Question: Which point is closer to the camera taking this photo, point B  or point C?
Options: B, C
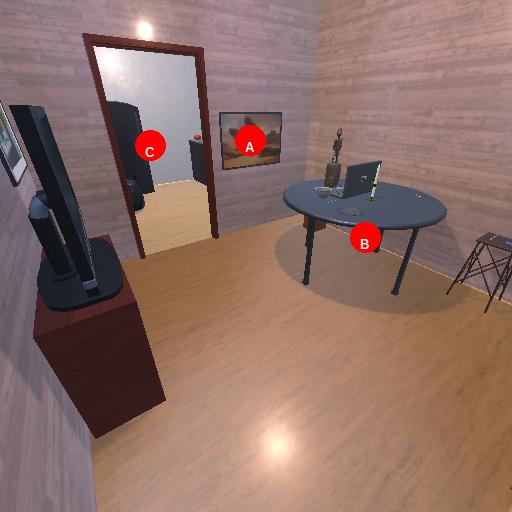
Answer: B